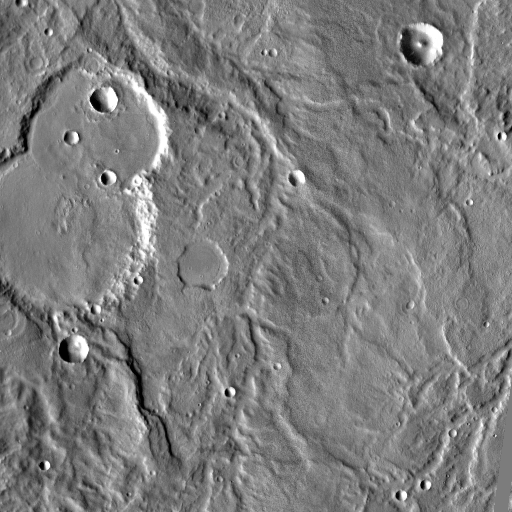
Crater classes present: Background, Other, Layered, Buried, Secondary